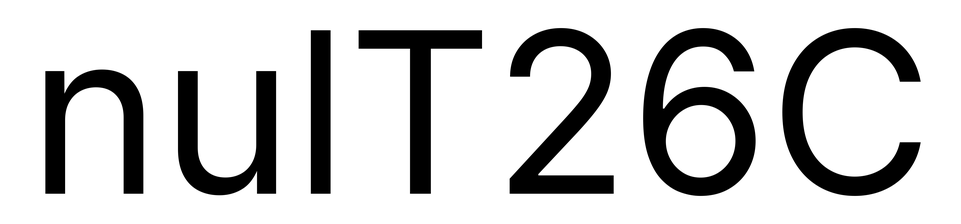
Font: Inter_Regular